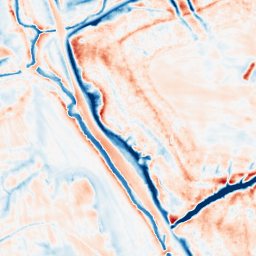
Category: multiscale
Decomposition family: dog_multiscale
Decomposition parameters: sigma_ratio: 1.6
n_scales: 5
base_sigma: 0.5
Upsampling method: bspline
Upsampling parameters: scale: 2
Upsampling scale: 2